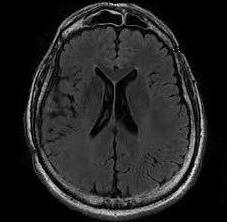
Label: notumor